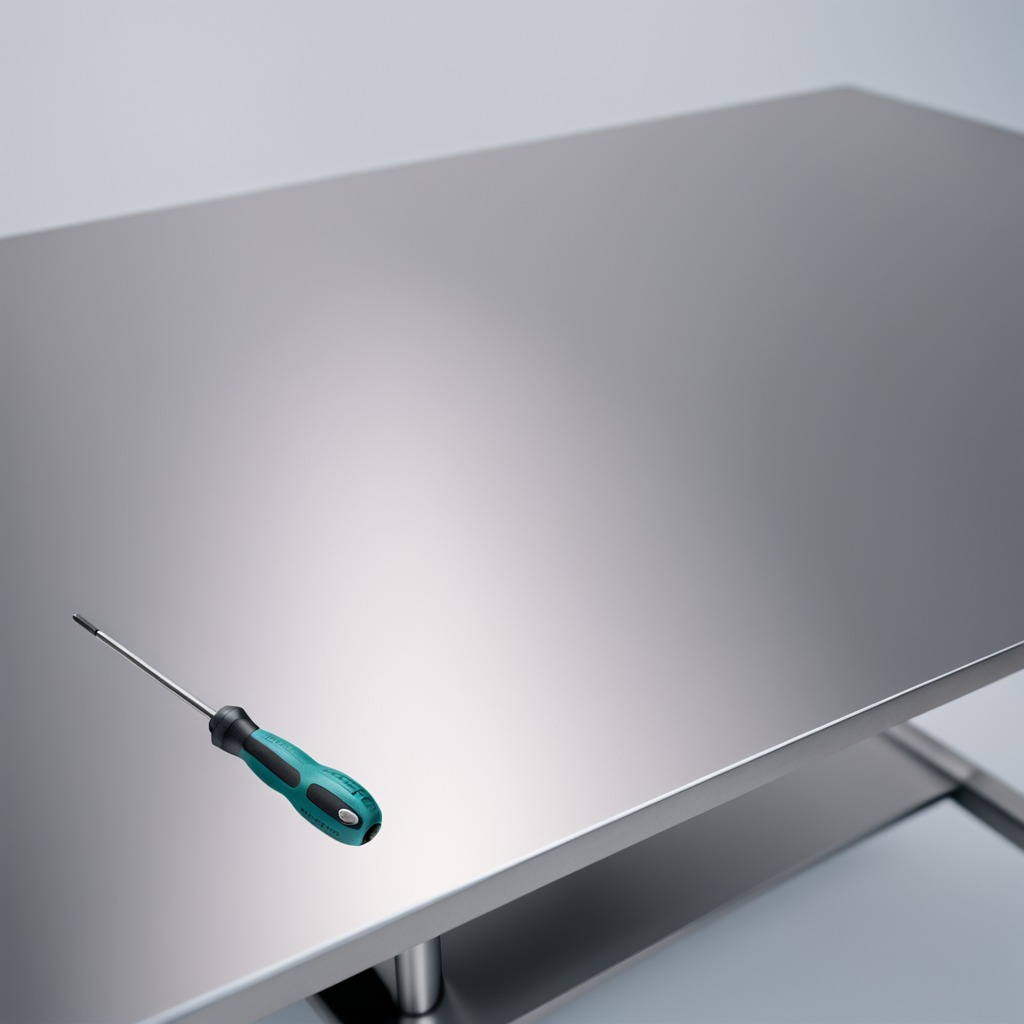
A screwdriver is lying on the stainless steel table.